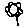
Label: flower